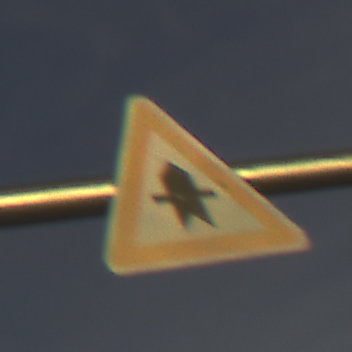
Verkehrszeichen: Vorfahrt
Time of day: SunriseSunset
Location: Outdoor (Nature)
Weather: PartlyCloudy
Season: Summer
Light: Natural